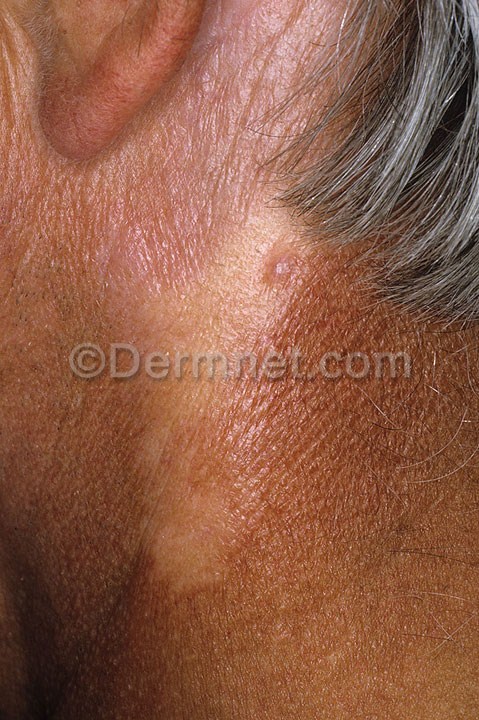
Disease: Lupus and other Connective Tissue diseases